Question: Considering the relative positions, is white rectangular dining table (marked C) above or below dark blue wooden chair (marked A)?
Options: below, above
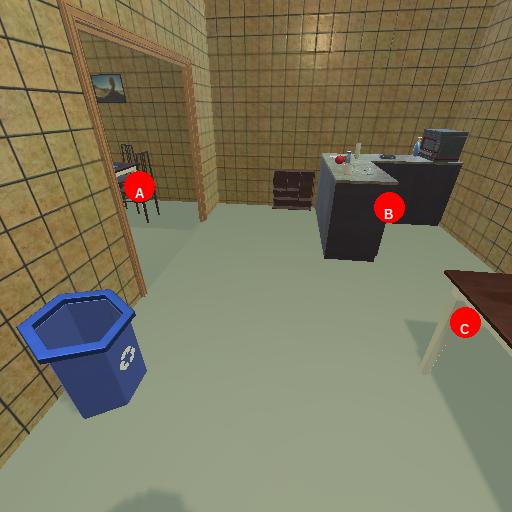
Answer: below